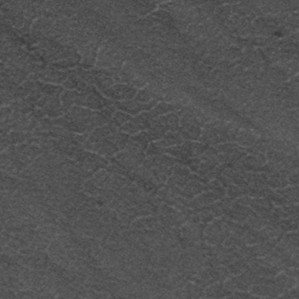
Label: frost